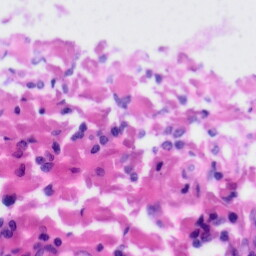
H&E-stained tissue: Tonsil